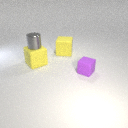
large yellow rubber cube to the left of small purple rubber cube